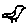
Label: bird